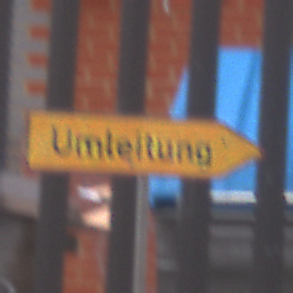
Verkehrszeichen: UmleitungswegweiserRechtsweisend
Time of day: MorningAfternoon
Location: Outdoor (Urban)
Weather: Overcast
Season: NotSpecified
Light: Natural